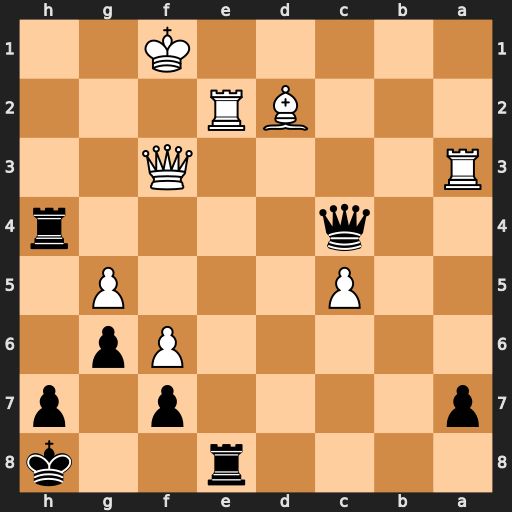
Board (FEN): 4r2k/p4p1p/5Pp1/2P3P1/2q4r/R4Q2/3BR3/5K2
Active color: b
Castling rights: -
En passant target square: -
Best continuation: Rxe2 Qxe2 Rh1+